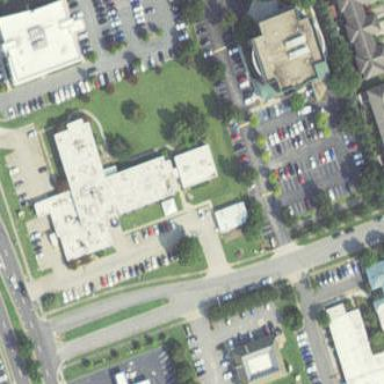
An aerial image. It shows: Commercial building.